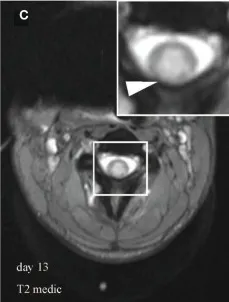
Magnetic resonance imaging (MRI) of the spinal cord during course of illness. MRI showed a longitudinally extensive transverse myelitis (LETM) of the cervical and thoracic spinal cord. In the beginning, the abnormal T2-weighted intramedullary signal hyperintensity appeared filigree, extended over more than seven vertebral segments and was most prominent in the anterior gray substance. During the course of illness, LETM expanded transversally . (C,G) Demonstrate edematous changes in the cervical spinal cord and medulla in axial images (arrow). White box shows area of higher magnification.
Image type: radiology (mri)